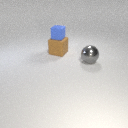
large brown rubber cube below small blue rubber cube